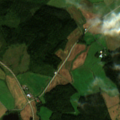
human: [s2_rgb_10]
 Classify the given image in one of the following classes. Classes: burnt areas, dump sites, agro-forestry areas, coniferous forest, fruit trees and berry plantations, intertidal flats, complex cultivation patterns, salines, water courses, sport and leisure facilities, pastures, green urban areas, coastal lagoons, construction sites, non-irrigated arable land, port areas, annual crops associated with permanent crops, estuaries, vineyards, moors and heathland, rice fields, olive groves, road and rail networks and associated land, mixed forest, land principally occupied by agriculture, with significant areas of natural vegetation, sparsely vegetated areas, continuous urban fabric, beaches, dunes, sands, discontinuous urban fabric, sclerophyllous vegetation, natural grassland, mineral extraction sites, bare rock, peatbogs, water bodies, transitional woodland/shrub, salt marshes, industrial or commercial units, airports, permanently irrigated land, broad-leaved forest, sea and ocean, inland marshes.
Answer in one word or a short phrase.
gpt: non-irrigated arable land, land principally occupied by agriculture, with significant areas of natural vegetation, mixed forest